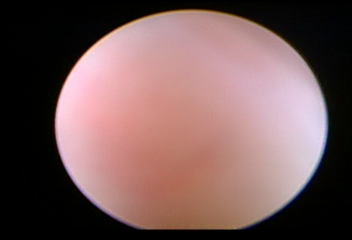
Modality: WLC
Class: Normal mucosa
Bladder cancer association: No